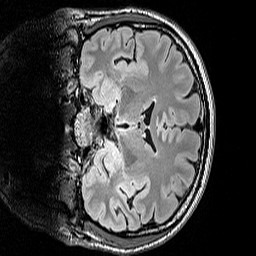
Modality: FLAIR
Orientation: coronal
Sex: male
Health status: ill
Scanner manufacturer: siemens
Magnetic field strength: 3 T
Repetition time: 5 s
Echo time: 0.388 s